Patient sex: F
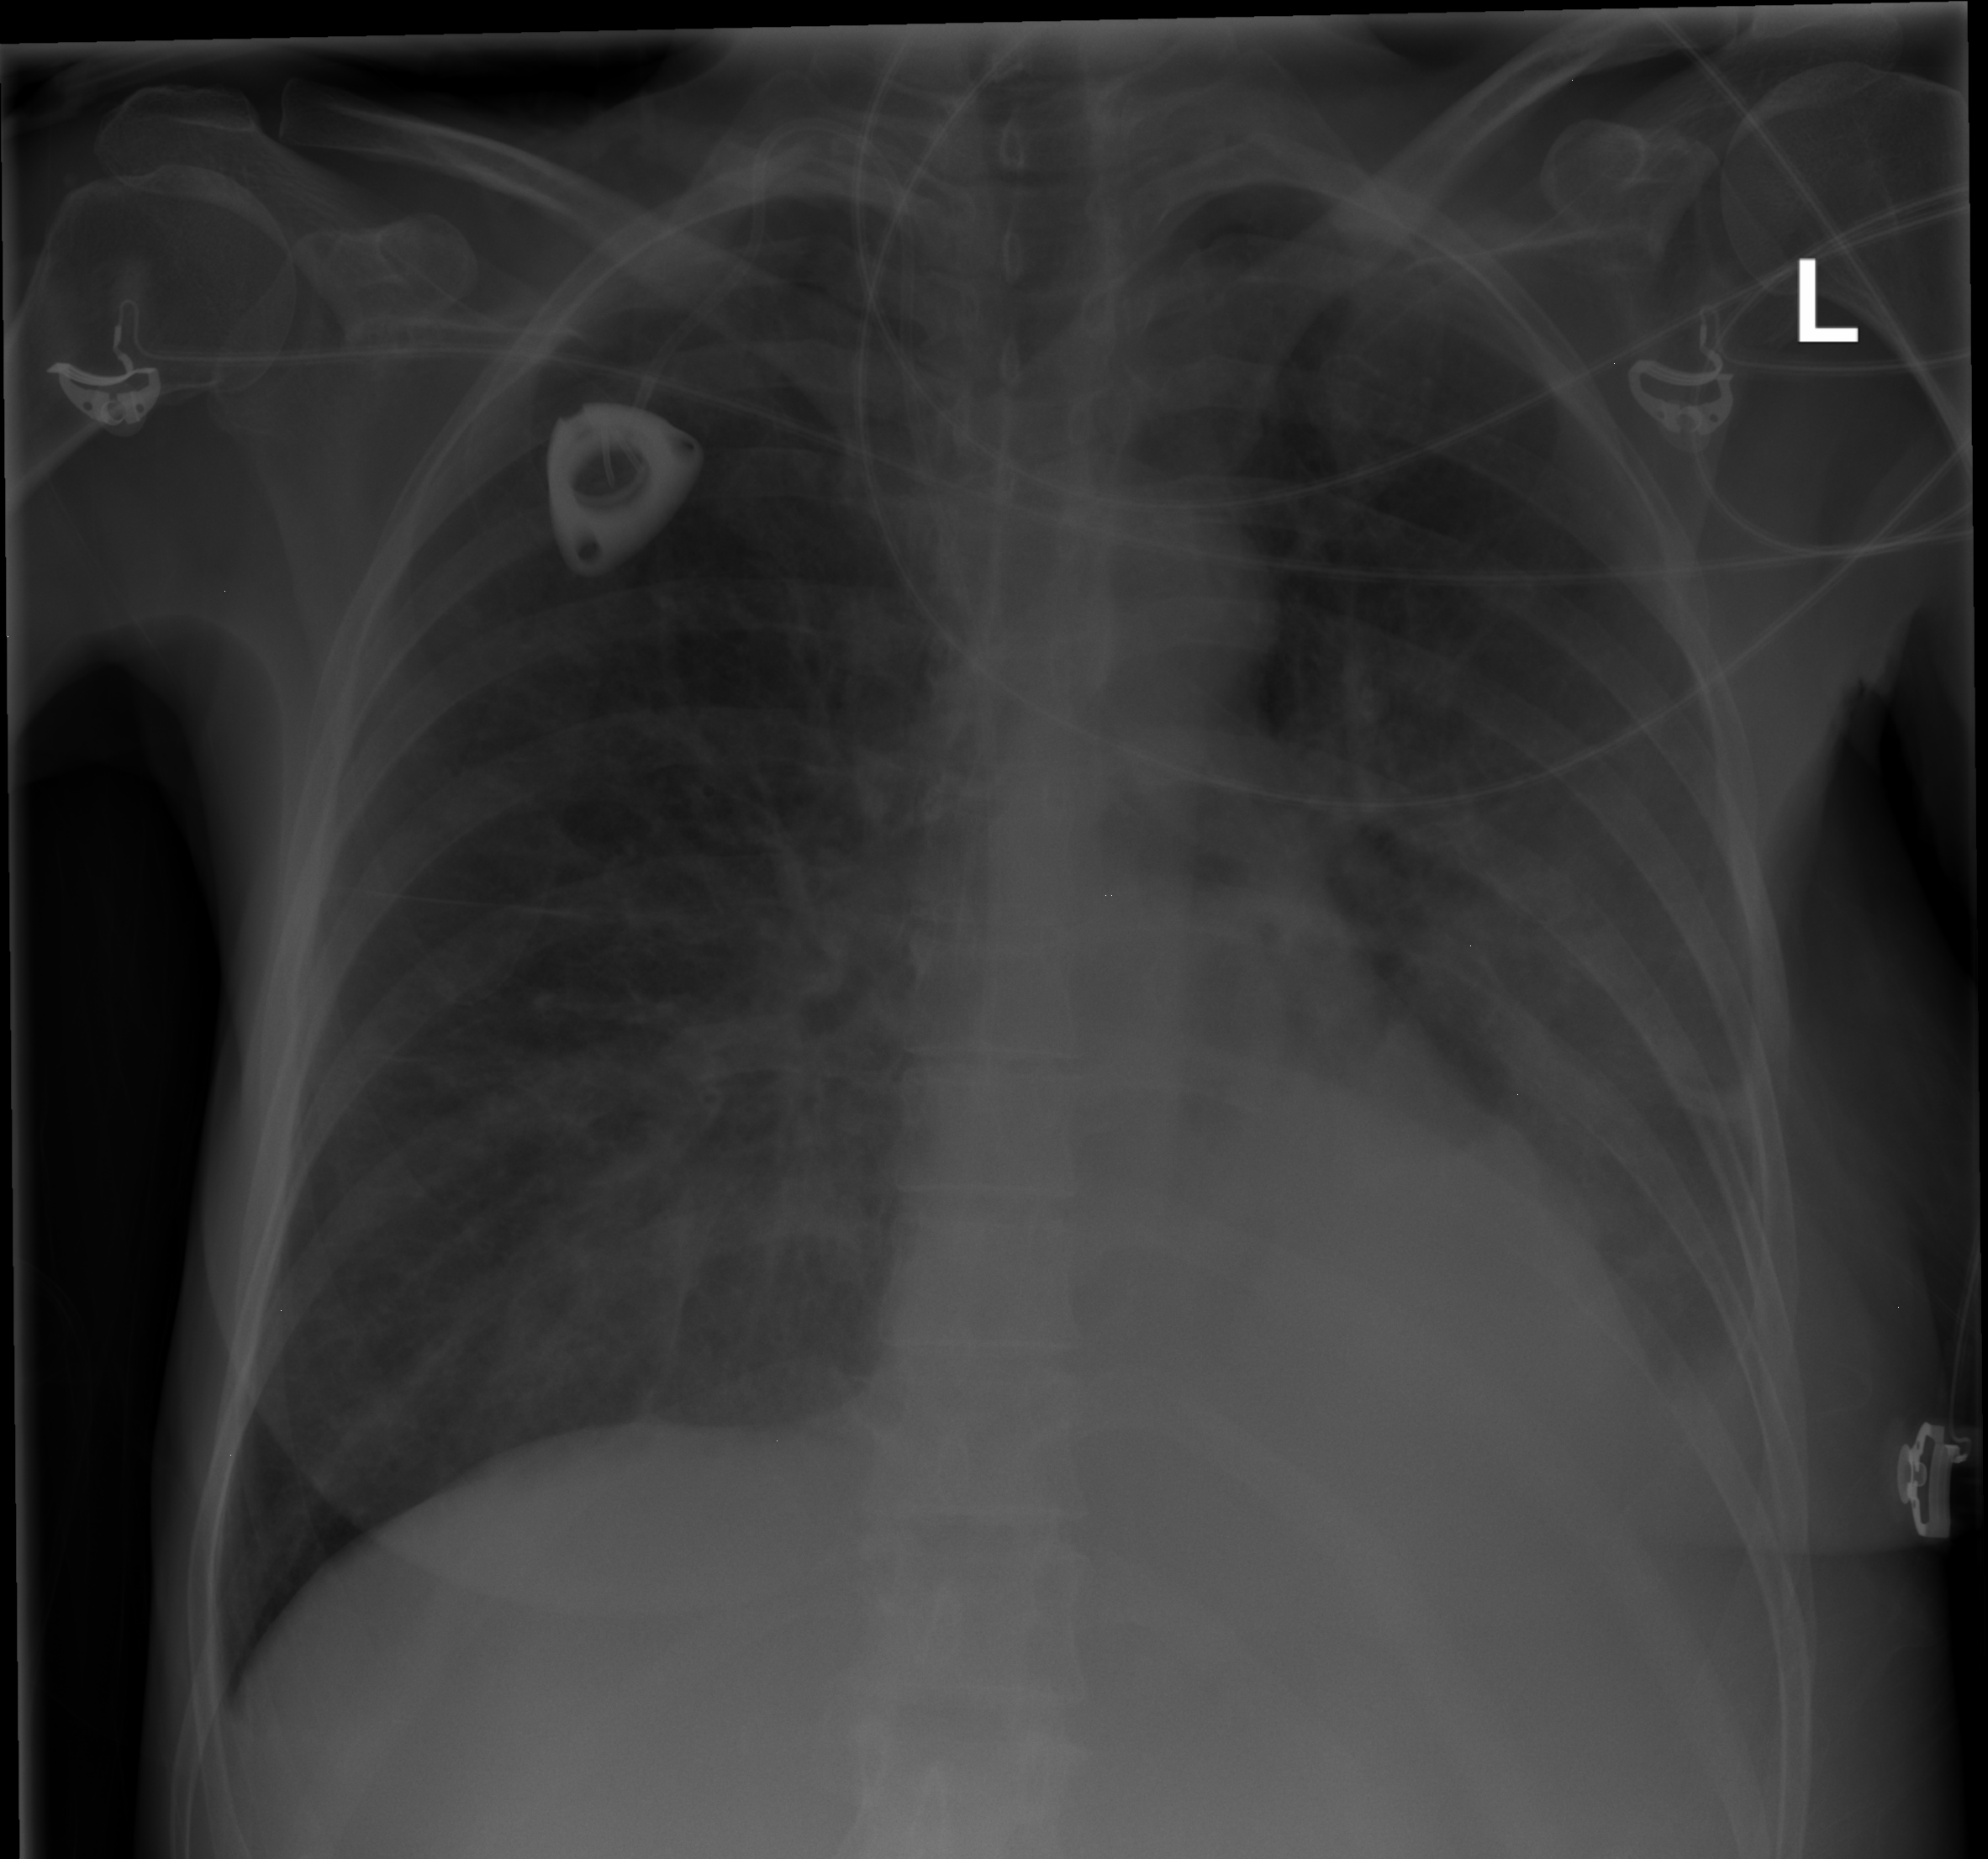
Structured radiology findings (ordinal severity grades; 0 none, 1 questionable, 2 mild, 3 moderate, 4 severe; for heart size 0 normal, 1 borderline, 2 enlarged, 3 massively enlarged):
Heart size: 0
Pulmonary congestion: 1
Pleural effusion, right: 0
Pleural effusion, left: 2
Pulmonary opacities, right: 0
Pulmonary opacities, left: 0
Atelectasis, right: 1
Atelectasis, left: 2